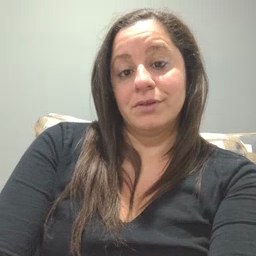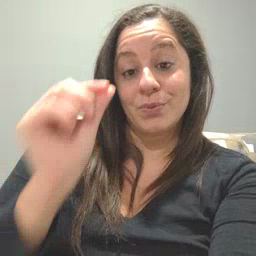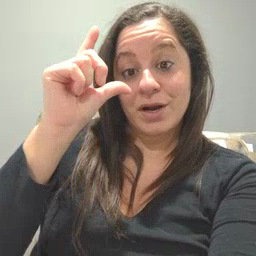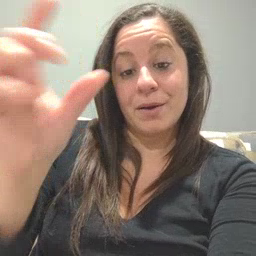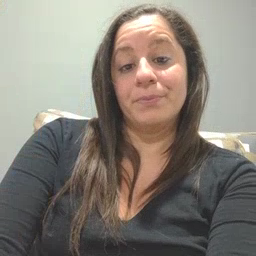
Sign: awake